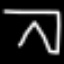
Label: pants